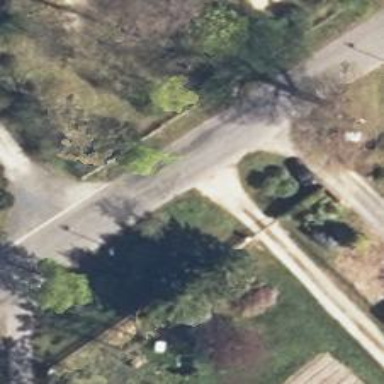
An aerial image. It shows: Paved residential road.